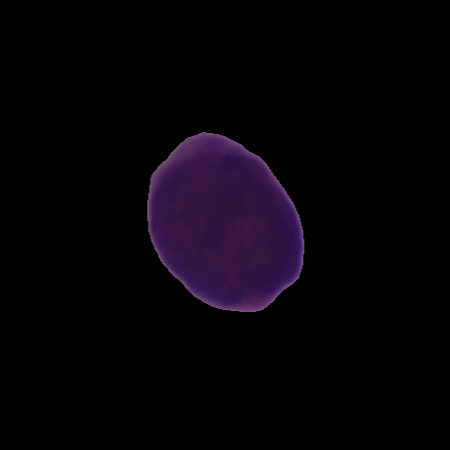
Label: cancer